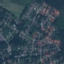
Label: Residential